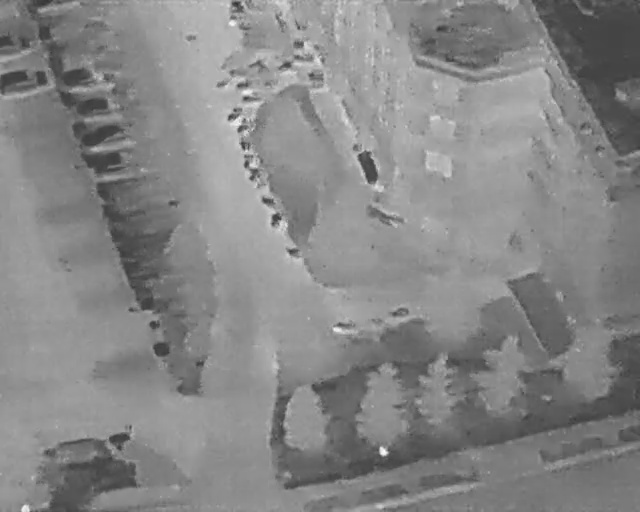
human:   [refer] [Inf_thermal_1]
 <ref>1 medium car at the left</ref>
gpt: <box>[[15, 26, 20, 36, 165]]</box>

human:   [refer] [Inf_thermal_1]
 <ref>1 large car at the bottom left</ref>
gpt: <box>[[9, 81, 17, 100, 167]]</box>